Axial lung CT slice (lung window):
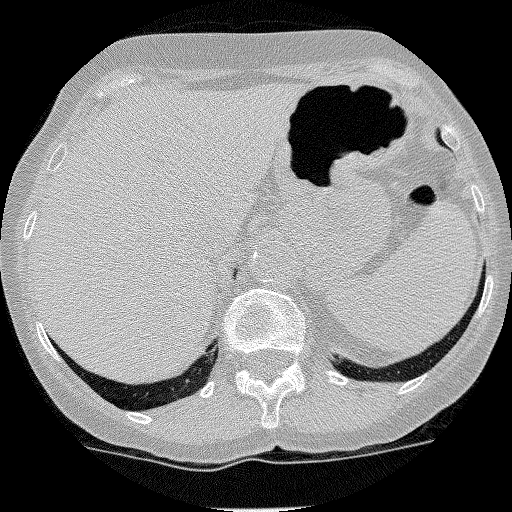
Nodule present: no